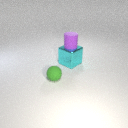
small purple rubber cylinder above large cyan metal cube